Question: I am trying to install Subclipse plugin from Eclipse Marketplace on Windows 7 64 bit Enterprise version on Eclipse Neon 3, 64 bit version.
<URL>

> Unable to read repository at <URL>.sun.security.validator.ValidatorException: PKIX path building failed:
sun.security.provider.certpath.SunCertPathBuilderException: unable to find valid certification path to requested target
I also tried to install via Help - Install New Software and added the link: <URL>.
This failed too.
How do I install this plugin? What are the alternatives?
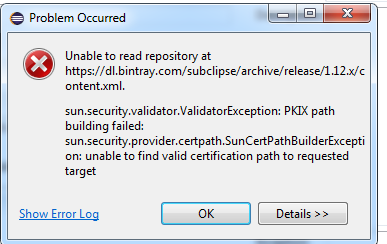
Answer: Can you connect to internet at all through Eclipse?
Open the internal webbrowser. In Eclipse: Window -> show view -> Other -> General: Internal web browser.
Look up any normal adress, is it working?
Can you connect to another update site? Try for example Eclipse Emma: <URL> Do you see anything there?
What are your proxy preferences? Go to Window -> preferences -> General: Network connections.
The active provider:
> Specifies the settings profile to be used when opening connections.
Choosing the Direct provider causes all the connections to be opened
without the use of a proxy server. Selecting Manual causes settings
defined in Eclipse to be used. On some platforms there is also a
Native provider available, selecting this one causes settings that
were discovered in the OS to be used.
If internet is working fine outside of Eclipse, try changing to Native. After that, try Direct.
I have encountered problems where an update site would not load, then I had to remove it and add it again. This forces Eclipse to reread the contents of the site even if it has a cached copy. So, if you still get no connection to the indigo update site, but everything else is working, try that. Go to Window -> Preferences -> Install/update: Available Software sites. Then remove and add the indigo site. Just remember to copy the adress so you can add it again.
Go to Window -> Preferences -> Install Update -> Available Software Sites => select the entry and click the "Reload" button to the right. This is sometimes also helpful when you have a local update site for testing custom plugins